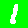
Digit: 1